Aerial crown-view tile of a tropical tree (Barro Colorado Island, Panama), acquired 20250915:
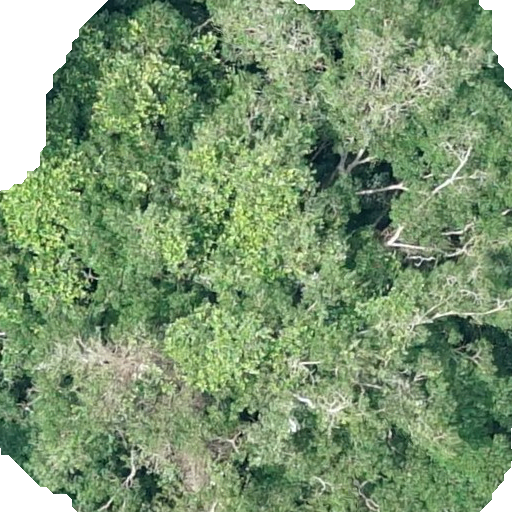
Species: Hura crepitans
GBIF accepted scientific name: Hura crepitans
Crown area: 401.277 m²